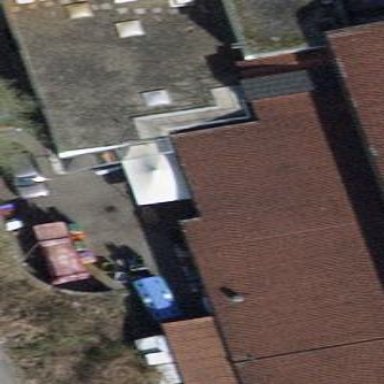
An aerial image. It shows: View of roof of building.